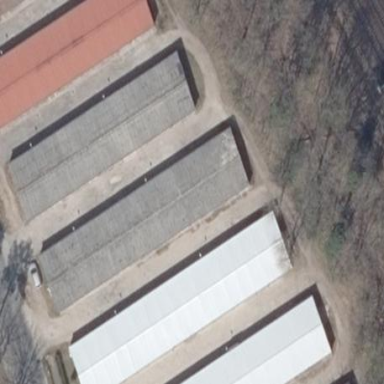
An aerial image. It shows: Group of garages.